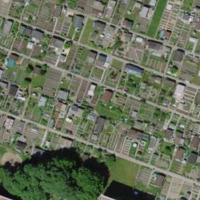
EUNIS habitat code: 53
Species observed at this site:
Ilex aquifolium